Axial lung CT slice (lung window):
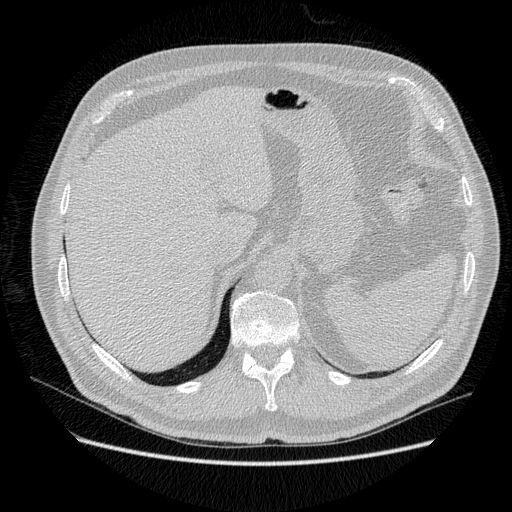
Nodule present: no